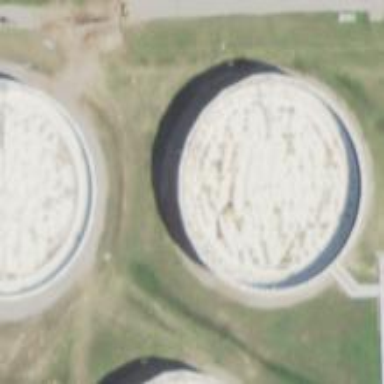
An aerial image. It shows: Storage tank which is man-made and housed in building.